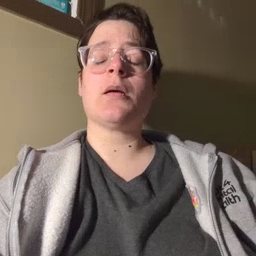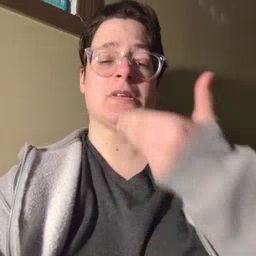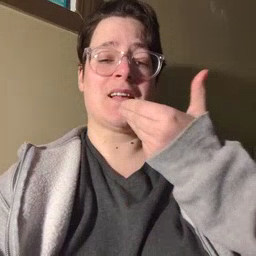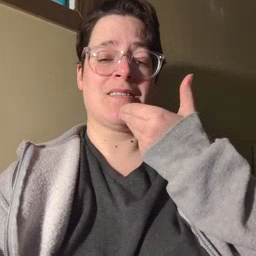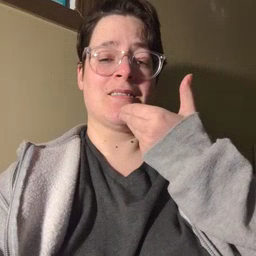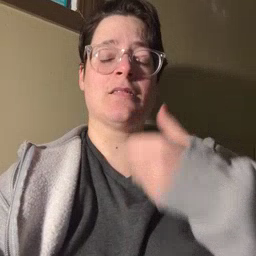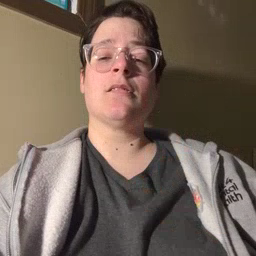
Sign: pizza